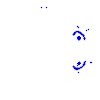
Particle: pion